Question: I've been trying to grapple with phpPgAdmin and am having difficulties. when trying to use the automated tool to create a table, I get the following error:
'''
SQL error:
ERROR: syntax error at or near "(" at character 96
In statement:
CREATE TABLE "public"."business_secondary_category" ("id" SERIAL, "primary_category_id" integer(10) DEFAULT NULL, "secondary_category" character varying(150) DEFAULT NULL, PRIMARY KEY ("id")) WITHOUT OIDS
'''
This is how I set it up:

I can't figure out what I've done wrong. <URL>.
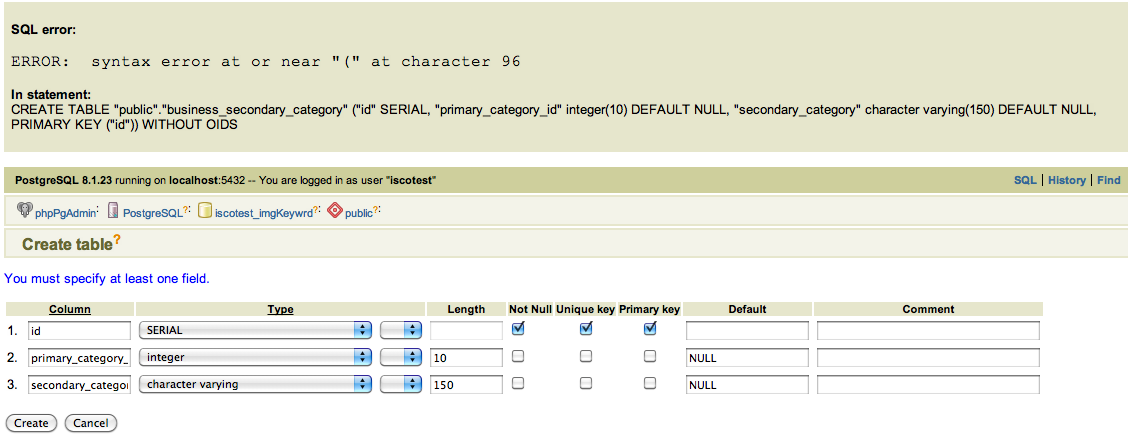
Answer: Try taking out the length specification for the primary_category_id column, postgresql doesn't support the type 'integer(10)', only 'integer' (aka 'int4')